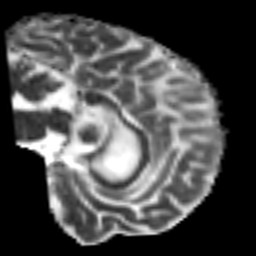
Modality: MD
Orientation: sagittal
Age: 54
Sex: male
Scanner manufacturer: siemens
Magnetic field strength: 3 T
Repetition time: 7.3 s
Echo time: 0.087 s